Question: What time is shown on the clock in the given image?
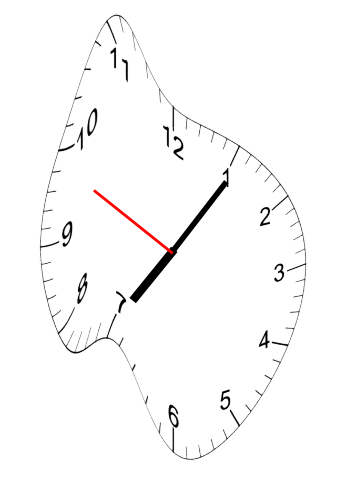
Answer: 07:05:49